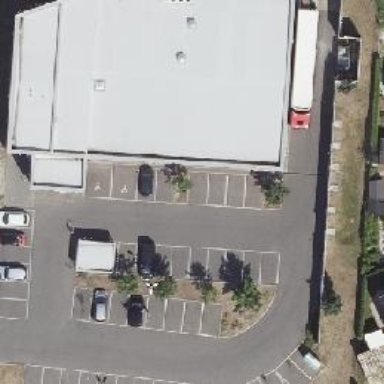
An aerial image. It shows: Retail area.